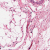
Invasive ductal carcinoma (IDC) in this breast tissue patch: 0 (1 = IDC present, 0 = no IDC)